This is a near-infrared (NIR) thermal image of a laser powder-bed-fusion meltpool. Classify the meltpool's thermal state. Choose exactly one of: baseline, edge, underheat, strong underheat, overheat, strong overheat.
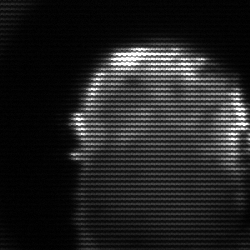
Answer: baseline